Field crop: tomato
Growth stage: 1
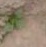
Species: solanum